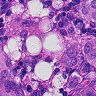
Metastatic tissue present: no